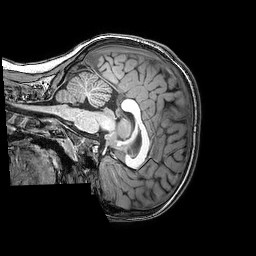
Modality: T1w
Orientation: sagittal
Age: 7
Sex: male
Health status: healthy